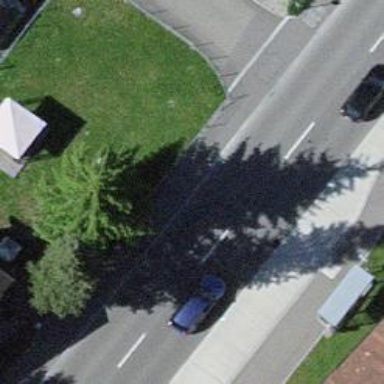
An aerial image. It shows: Public transport stop position.